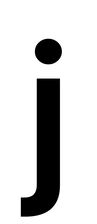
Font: Inter_SemiBold